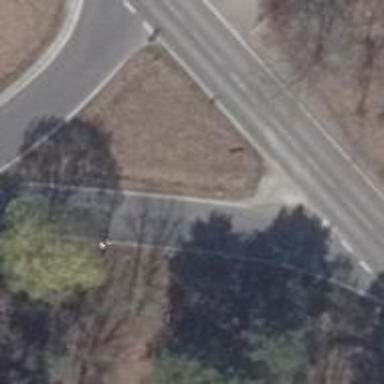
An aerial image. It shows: Tertiary road with asphalt surface.